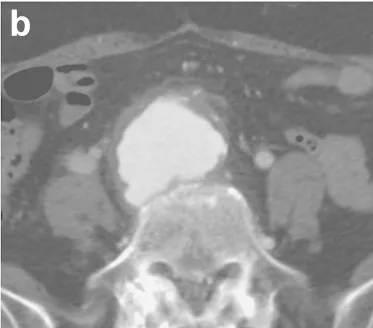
Contrast-enhanced CT imaging. B) Contrast-enhanced CT at the level of the terminal aorta. A large aneurysm with an irregular shape is recognized.
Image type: radiology (ct)